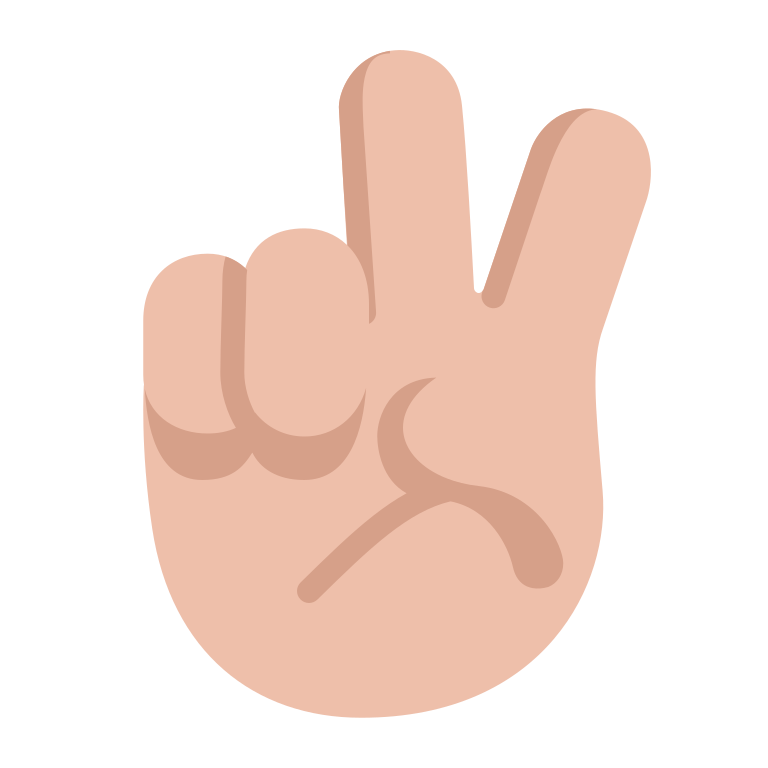
victory hand flat  light